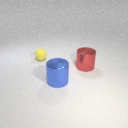
large blue metal cylinder to the right of small yellow rubber sphere